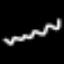
Label: squiggle